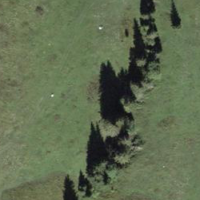
EUNIS habitat code: 23
Species observed at this site:
Platanthera bifolia